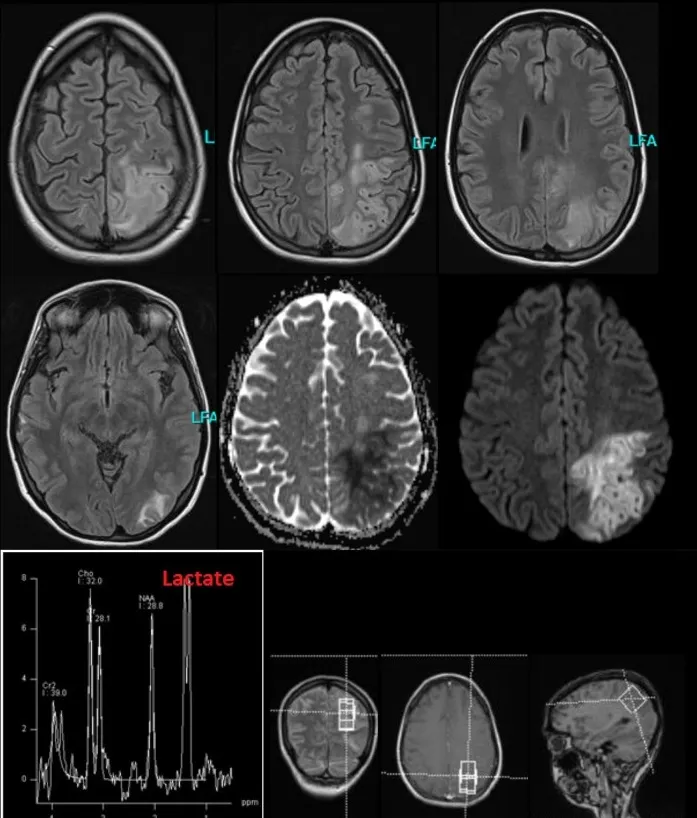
Cerebral magnetic resonance imaging (MRI) findings during the stay in the intensive care unit because of stroke like episodes. The MRI showed a subacute left parieto-occipital cortical/subcortical lesion involving the precentral gyrus with T2-weighted FLAIR signal increase and diffusion restriction without respecting vascular territories and the multiple right-hemispheric chronic posttraumatic lesions. The former subdural hemorrhage showed complete resolution. In the lesion, an increased lactate peak was registered (uncorrected data).
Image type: radiology (mri)